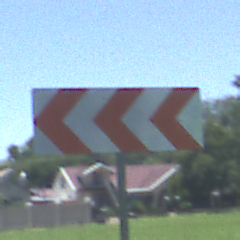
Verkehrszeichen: RichtungstafelnInKurvenGrossRechts
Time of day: Midday
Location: Outdoor (Nature)
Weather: Clear
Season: Summer
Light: Natural